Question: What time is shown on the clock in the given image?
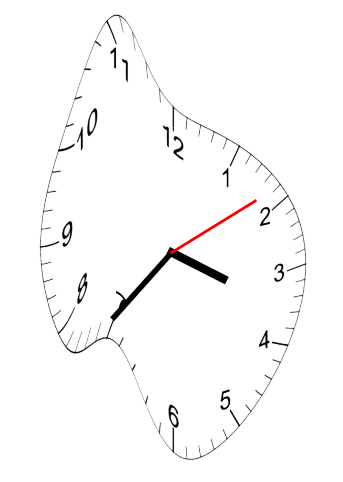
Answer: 03:36:09